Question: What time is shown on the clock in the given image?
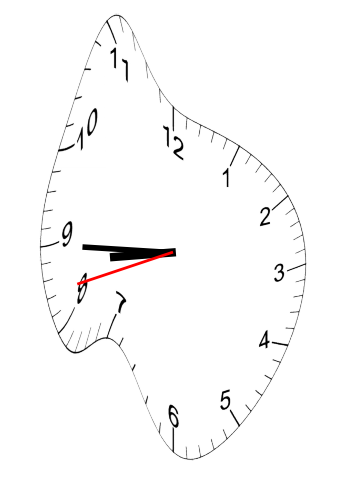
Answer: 08:44:42